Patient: sex M, age 51
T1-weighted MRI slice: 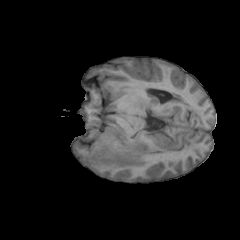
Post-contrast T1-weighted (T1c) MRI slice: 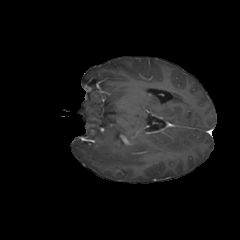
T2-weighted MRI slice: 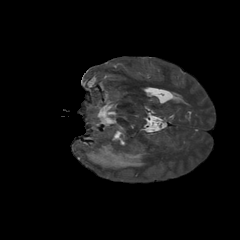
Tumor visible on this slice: yes
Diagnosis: Glioblastoma, IDH-wildtype
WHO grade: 4